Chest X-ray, PA view. Patient: 31 years old, sex M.
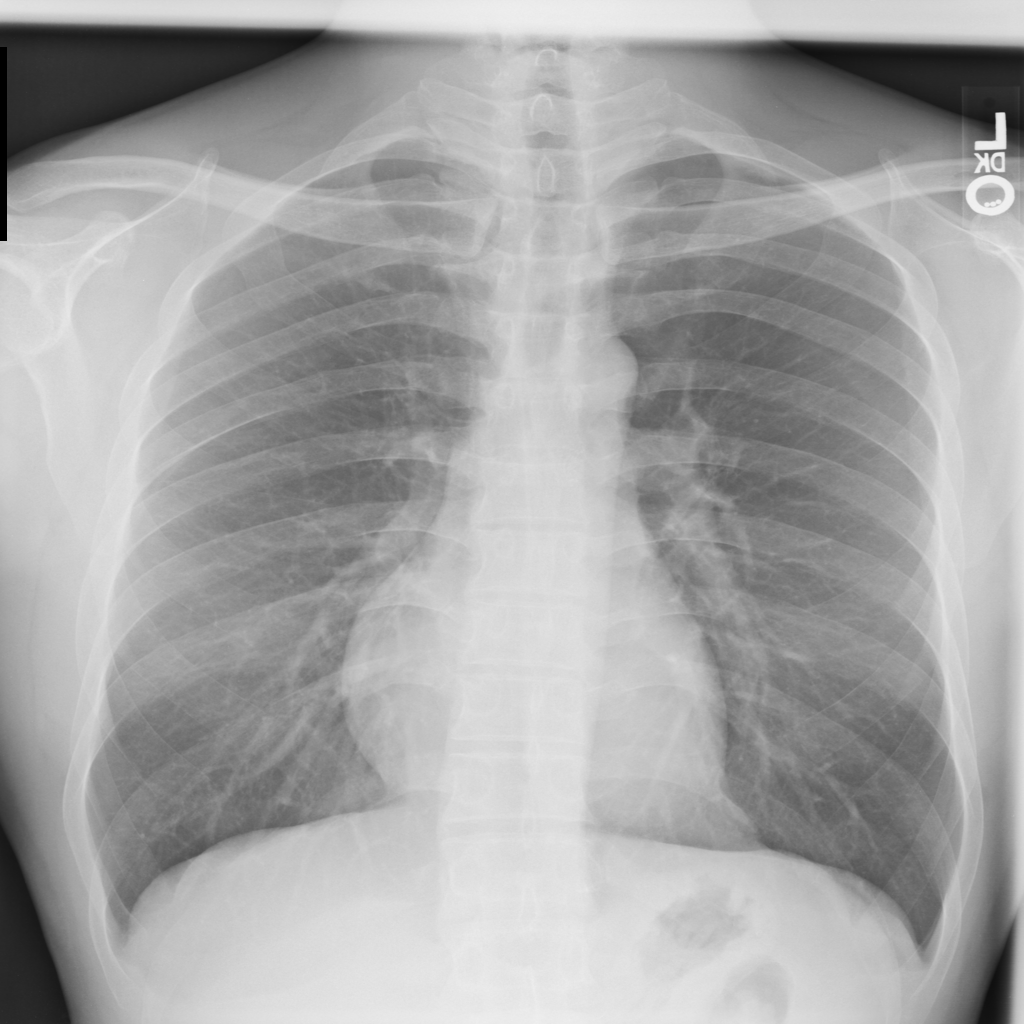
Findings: No Finding